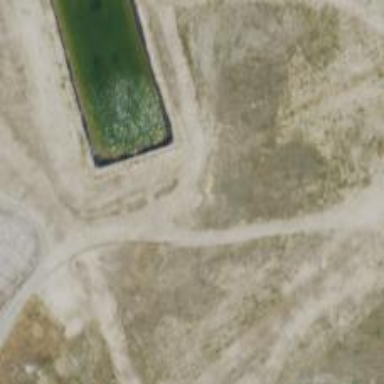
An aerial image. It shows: Basin containing waste water. It is natural water feature.